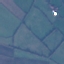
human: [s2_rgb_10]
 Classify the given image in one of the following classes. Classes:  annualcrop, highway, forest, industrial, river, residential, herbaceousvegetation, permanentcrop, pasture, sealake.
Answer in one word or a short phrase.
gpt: Pasture